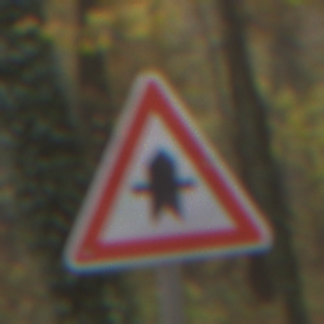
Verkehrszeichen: Vorfahrt
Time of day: MorningAfternoon
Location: Outdoor (Nature)
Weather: Overcast
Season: Autumn
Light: Natural